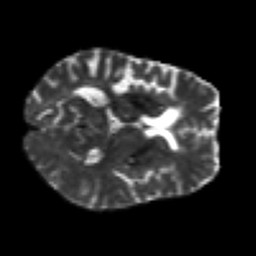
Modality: T2w
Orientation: axial
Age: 46
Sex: male
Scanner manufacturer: siemens
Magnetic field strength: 3 T
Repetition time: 7.3 s
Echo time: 0.087 s